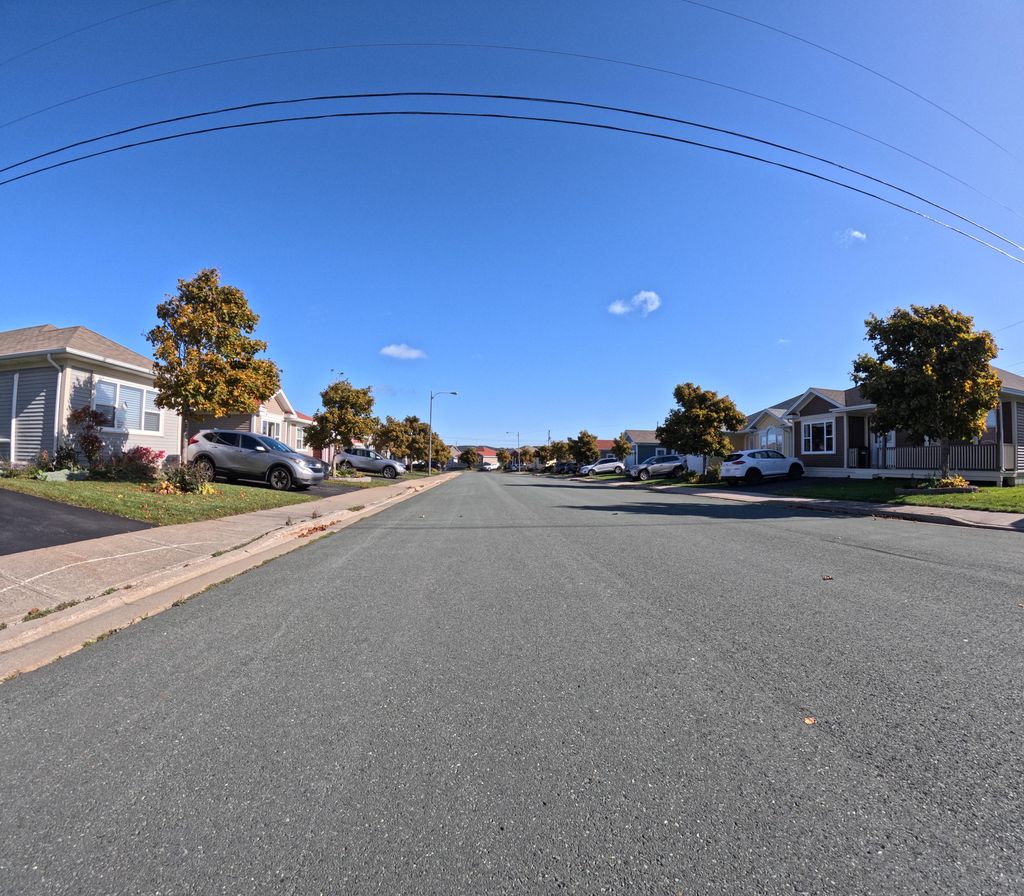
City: st_johns